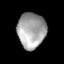
Tissue: prostate
Cell type: T cells
Senescence score: 0.8511
Nuclear area (px): 975
Mean DAPI intensity: 164.6